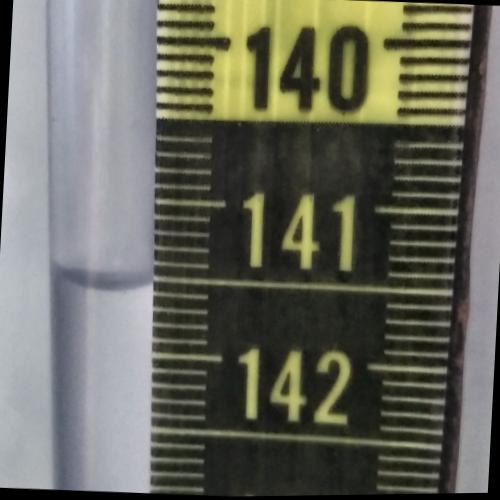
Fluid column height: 141.5 cm